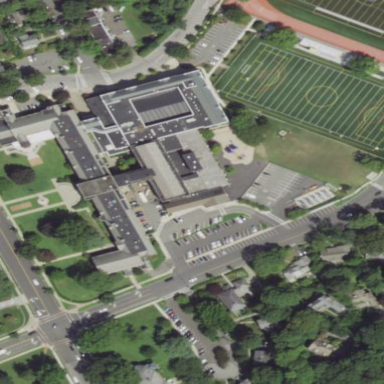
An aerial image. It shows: School building.